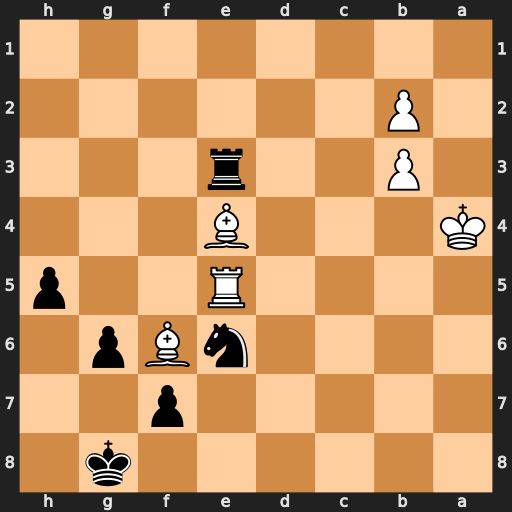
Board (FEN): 6k1/5p2/4nBp1/4R2p/K3B3/1P2r3/1P6/8
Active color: b
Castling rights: -
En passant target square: -
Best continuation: Rxe4+ Rxe4 Nc5+ Kb5 Nxe4